Question: I am having problems making a grouped boxplot with a logarithmic scale.
I think it is because to can't take a log of a factor ?
Can anyone see any work arounds?
I have pasted the wrong boxplot below.
'''
ggplot(subset(LOD_nA_nzeros ,biosample=="preserved saliva"),
aes(x=input_copies_ul, y=Cq, color=method,group=method)) +
geom_boxplot( )+
geom_point(position=position_jitterdodge())+
scale_x_log10(breaks = trans_breaks("log10", function(x) 10^x),
labels = trans_format("log10", math_format(10^.x))) +
theme_minimal()+
theme(text=element_text(size = 20))
'''

'''
## dput(LOD_nA_nzeros)
LOD_nA_nzeros <- structure(list(method = c("vantage", "vantage", "vantage", "vantage",
"vantage", "vantage", "vantage", "vantage", "vantage", "vantage",
"vantage", "vantage", "vantage", "vantage", "vantage", "vantage",
"vantage", "vantage", "vantage", "vantage", "vantage", "vantage",
"vantage", "vantage", "vantage", "vantage", "vantage", "vantage",
"vantage", "vantage", "vantage", "vantage", "vantage", "vantage",
"vantage", "vantage", "vantage", "vantage", "vantage", "vantage",
"vantage", "vantage", "vantage", "QIA", "QIA", "QIA", "QIA",
"QIA", "QIA", "QIA", "QIA", "QIA", "QIA", "QIA", "QIA", "QIA",
"QIA", "QIA", "QIA", "QIA", "QIA", "QIA", "QIA", "QIA", "QIA",
"manual", "manual", "manual", "manual", "manual", "manual", "manual",
"manual", "manual", "manual", "manual", "manual", "manual", "manual",
"manual", "manual", "manual", "manual", "manual", "manual", "manual",
"manual", "manual", "manual", "manual", "manual", "manual"),
input_pg_ul = c(1000, 1000, 1000, 1000, 100, 100, 100, 100,
10, 10, 10, 10, 1, 1, 1, 0.1, 0.001, 0.001, 1000, 1000, 1000,
1000, 100, 100, 100, 100, 10, 10, 10, 10, 1, 1, 1, 1, 0.1,
0.1, 0.1, 0.01, 0.01, 0.01, 0.001, 0.001, 0.001, 1000, 1000,
1000, 1000, 100, 100, 100, 100, 10, 10, 10, 10, 1, 1000,
1000, 1000, 1000, 100, 100, 100, 100, 10, 1000, 1000, 1000,
1000, 100, 100, 100, 100, 10, 10, 10, 10, 1000, 1000, 1000,
1000, 100, 100, 100, 100, 10, 10, 10, 10, 1, 1, 1), input_copies_ul = c(6.3e+09,
6.3e+09, 6.3e+09, 6.3e+09, 6.3e+08, 6.3e+08, 6.3e+08, 6.3e+08,
6.3e+07, 6.3e+07, 6.3e+07, 6.3e+07, <PHONE>, <PHONE>, <PHONE>,
630000, 6300, 6300, 6.3e+09, 6.3e+09, 6.3e+09, 6.3e+09, 6.3e+08,
6.3e+08, 6.3e+08, 6.3e+08, 6.3e+07, 6.3e+07, 6.3e+07, 6.3e+07,
<PHONE>, <PHONE>, <PHONE>, <PHONE>, 630000, 630000, 630000,
63000, 63000, 63000, 6300, 6300, 6300, 6.3e+09, 6.3e+09,
6.3e+09, 6.3e+09, 6.3e+08, 6.3e+08, 6.3e+08, 6.3e+08, 6.3e+07,
6.3e+07, 6.3e+07, 6.3e+07, <PHONE>, 6.3e+09, 6.3e+09, 6.3e+09,
6.3e+09, 6.3e+08, 6.3e+08, 6.3e+08, 6.3e+08, 6.3e+07, 6.3e+09,
6.3e+09, 6.3e+09, 6.3e+09, 6.3e+08, 6.3e+08, 6.3e+08, 6.3e+08,
6.3e+07, 6.3e+07, 6.3e+07, 6.3e+07, 6.3e+09, 6.3e+09, 6.3e+09,
6.3e+09, 6.3e+08, 6.3e+08, 6.3e+08, 6.3e+08, 6.3e+07, 6.3e+07,
6.3e+07, 6.3e+07, <PHONE>, <PHONE>, <PHONE>), biosample = c("fresh saliva",
"fresh saliva", "fresh saliva", "fresh saliva", "fresh saliva",
"fresh saliva", "fresh saliva", "fresh saliva", "fresh saliva",
"fresh saliva", "fresh saliva", "fresh saliva", "fresh saliva",
"fresh saliva", "fresh saliva", "fresh saliva", "fresh saliva",
"fresh saliva", "preserved saliva", "preserved saliva", "preserved saliva",
"preserved saliva", "preserved saliva", "preserved saliva",
"preserved saliva", "preserved saliva", "preserved saliva",
"preserved saliva", "preserved saliva", "preserved saliva",
"preserved saliva", "preserved saliva", "preserved saliva",
"preserved saliva", "preserved saliva", "preserved saliva",
"preserved saliva", "preserved saliva", "preserved saliva",
"preserved saliva", "preserved saliva", "preserved saliva",
"preserved saliva", "preserved saliva", "preserved saliva",
"preserved saliva", "preserved saliva", "preserved saliva",
"preserved saliva", "preserved saliva", "preserved saliva",
"preserved saliva", "preserved saliva", "preserved saliva",
"preserved saliva", "preserved saliva", "fresh saliva", "fresh saliva",
"fresh saliva", "fresh saliva", "fresh saliva", "fresh saliva",
"fresh saliva", "fresh saliva", "fresh saliva", "fresh saliva",
"fresh saliva", "fresh saliva", "fresh saliva", "fresh saliva",
"fresh saliva", "fresh saliva", "fresh saliva", "fresh saliva",
"fresh saliva", "fresh saliva", "fresh saliva", "preserved saliva",
"preserved saliva", "preserved saliva", "preserved saliva",
"preserved saliva", "preserved saliva", "preserved saliva",
"preserved saliva", "preserved saliva", "preserved saliva",
"preserved saliva", "preserved saliva", "preserved saliva",
"preserved saliva", "preserved saliva"), sample = c("Fr Saliva 1ng/ul",
"Fr Saliva 1ng/ul", "Fr Saliva 1ng/ul", "Fr Saliva 1ng/ul",
"Fr Saliva 100pg/ul", "Fr Saliva 100pg/ul", "Fr Saliva 100pg/ul",
"Fr Saliva 100pg/ul", "Fr Saliva 10pg/ul", "Fr Saliva 10pg/ul",
"Fr Saliva 10pg/ul", "Fr Saliva 10pg/ul", "Fr Saliva 1pg/ul",
"Fr Saliva 1pg/ul", "Fr Saliva 1pg/ul", "Fr Saliva 100fg/ul",
"Fr Saliva 1fg/ul", "Fr Saliva 1fg/ul", "Pr Saliva 1ng/ul",
"Pr Saliva 1ng/ul", "Pr Saliva 1ng/ul", "Pr Saliva 1ng/ul",
"Pr Saliva 100pg/ul", "Pr Saliva 100pg/ul", "Pr Saliva 100pg/ul",
"Pr Saliva 100pg/ul", "Pr Saliva 10pg/ul", "Pr Saliva 10pg/ul",
"Pr Saliva 10pg/ul", "Pr Saliva 10pg/ul", "Pr Saliva 1pg/ul",
"Pr Saliva 1pg/ul", "Pr Saliva 1pg/ul", "Pr Saliva 1pg/ul",
"Pr Saliva 100fg/ul", "Pr Saliva 100fg/ul", "Pr Saliva 100fg/ul",
"Pr Saliva 10fg/ul", "Pr Saliva 10fg/ul", "Pr Saliva 10fg/ul",
"Pr Saliva 1fg/ul", "Pr Saliva 1fg/ul", "Pr Saliva 1fg/ul",
"Pr Saliva 1ng/ul", "Pr Saliva 1ng/ul", "Pr Saliva 1ng/ul",
"Pr Saliva 1ng/ul", "Pr Saliva 100pg/ul", "Pr Saliva 100pg/ul",
"Pr Saliva 100pg/ul", "Pr Saliva 100pg/ul", "Pr Saliva 10pg/ul",
"Pr Saliva 10pg/ul", "Pr Saliva 10pg/ul", "Pr Saliva 10pg/ul",
"Pr Saliva 1pg/ul", "Fr Saliva 1ng/ul", "Fr Saliva 1ng/ul",
"Fr Saliva 1ng/ul", "Fr Saliva 1ng/ul", "Fr Saliva 100pg/ul",
"Fr Saliva 100pg/ul", "Fr Saliva 100pg/ul", "Fr Saliva 100pg/ul",
"Fr Saliva 10pg/ul", "Fr Saliva 1ng/ul", "Fr Saliva 1ng/ul",
"Fr Saliva 1ng/ul", "Fr Saliva 1ng/ul", "Fr Saliva 100pg/ul",
"Fr Saliva 100pg/ul", "Fr Saliva 100pg/ul", "Fr Saliva 100pg/ul",
"Fr Saliva 10pg/ul", "Fr Saliva 10pg/ul", "Fr Saliva 10pg/ul",
"Fr Saliva 10pg/ul", "Pr Saliva 1ng/ul", "Pr Saliva 1ng/ul",
"Pr Saliva 1ng/ul", "Pr Saliva 1ng/ul", "Pr Saliva 100pg/ul",
"Pr Saliva 100pg/ul", "Pr Saliva 100pg/ul", "Pr Saliva 100pg/ul",
"Pr Saliva 10pg/ul", "Pr Saliva 10pg/ul", "Pr Saliva 10pg/ul",
"Pr Saliva 10pg/ul", "Pr Saliva 1pg/ul", "Pr Saliva 1pg/ul",
"Pr Saliva 1pg/ul"), Cq.Values = c("15.51 ", "15.61 ", "14.46 ",
"14.79 ", "22.41 ", "22.77 ", "21.84 ", "22.34 ", "28.17 ",
"28.58 ", "27.98 ", "28.60 ", "34.26 ", "31.81 ", "31.88 ",
"34.18 ", "33.21 ", "32.89 ", "17.24 ", "17.75 ", "17.70 ",
"17.77 ", "25.01 ", "24.85 ", "24.45 ", "24.64 ", "30.94 ",
"30.58 ", "28.53 ", "28.85 ", "28.27 ", "27.53 ", "30.99 ",
"31.75 ", "33.94 ", "32.84 ", "32.97 ", "36.18 ", "29.82 ",
"29.30 ", "35.25 ", "37.97 ", "34.87 ", "14.57 ", "14.68 ",
"14.78 ", "14.83 ", "21.40 ", "21.34 ", "21.77 ", "21.59 ",
"28.04 ", "27.94 ", "28.38 ", "28.35 ", "34.53 ", "20.52 ",
"20.22 ", "20.89 ", "20.71 ", "25.84 ", "25.86 ", "26.61 ",
"26.44 ", "34.62 ", "14.53 ", "14.31 ", "14.56 ", "14.36 ",
"21.74 ", "21.64 ", "21.81 ", "22.29 ", "27.56 ", "28.74 ",
"29.52 ", "29.07 ", "13.41 ", "12.71 ", "13.79 ", "13.97 ",
"20.85 ", "20.92 ", "20.56 ", "20.58 ", "28.12 ", "28.22 ",
"28.76 ", "28.36 ", "36.65 ", "35.18 ", "39.67 "), Cq = c(15.51,
15.61, 14.46, 14.79, 22.41, 22.77, 21.84, 22.34, 28.17, 28.58,
27.98, 28.6, 34.26, 31.81, 31.88, 34.18, 33.21, 32.89, 17.24,
17.75, 17.7, 17.77, 25.01, 24.85, 24.45, 24.64, 30.94, 30.58,
28.53, 28.85, 28.27, 27.53, 30.99, 31.75, 33.94, 32.84, 32.97,
36.18, 29.82, 29.3, 35.25, 37.97, 34.87, 14.57, 14.68, 14.78,
14.83, 21.4, 21.34, 21.77, 21.59, 28.04, 27.94, 28.38, 28.35,
34.53, 20.52, 20.22, 20.89, 20.71, 25.84, 25.86, 26.61, 26.44,
34.62, 14.53, 14.31, 14.56, 14.36, 21.74, 21.64, 21.81, 22.29,
27.56, 28.74, 29.52, 29.07, 13.41, 12.71, 13.79, 13.97, 20.85,
20.92, 20.56, 20.58, 28.12, 28.22, 28.76, 28.36, 36.65, 35.18,
39.67)), class = "data.frame", row.names = c(NA, -92L))
'''
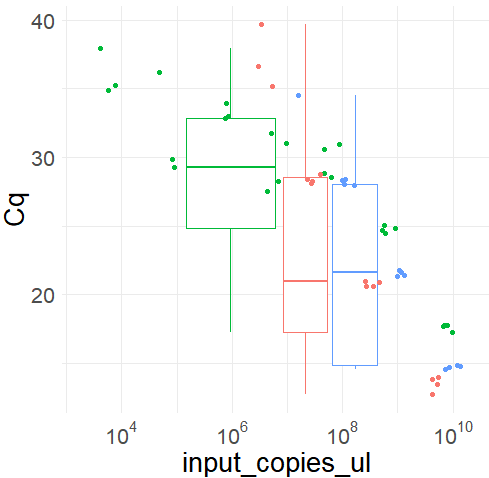
Answer: We don't know your goal so "cannot produce," "having problems," "wrong" don't tell us what result you're aiming for / expecting.
Maybe you wanted groups along the x axis, not just one group for each method? We might do that with the code below. 'group = interaction(method, floor(log10(input_copies_ul)))' will make groups for each method for each power of ten along the x axis.
'''
library(ggplot2); library(scales)
ggplot(subset(LOD_nA_nzeros ,biosample=="preserved saliva"),
aes(x=input_copies_ul, y=Cq, color=method,group=method)) +
geom_boxplot(aes(group = interaction(method, floor(log10(input_copies_ul)))),
position = position_dodge(preserve = "single"))+
geom_point(position=position_jitterdodge())+
scale_x_log10(breaks = trans_breaks("log10", function(x) 10^x),
labels = trans_format("log10", math_format(10^.x))) +
theme_minimal()+
theme(text=element_text(size = 20))
'''
<URL>